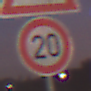
Verkehrszeichen: Geschwindigkeit20
Zusatzzeichen oben: SeitenwindVonRechts
Umgebung: Outdoor, Urban
Tageszeit: SunriseSunset
Wetter: PartlyCloudy
Licht: Artificial
Jahreszeit: NotSpecified
Kontrast: HighContrast